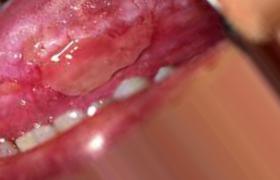
Condition: Mouth Ulcer